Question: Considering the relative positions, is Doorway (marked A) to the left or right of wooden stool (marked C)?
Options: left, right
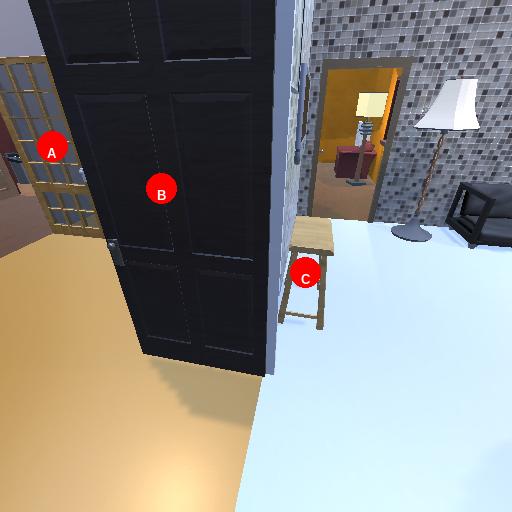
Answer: left